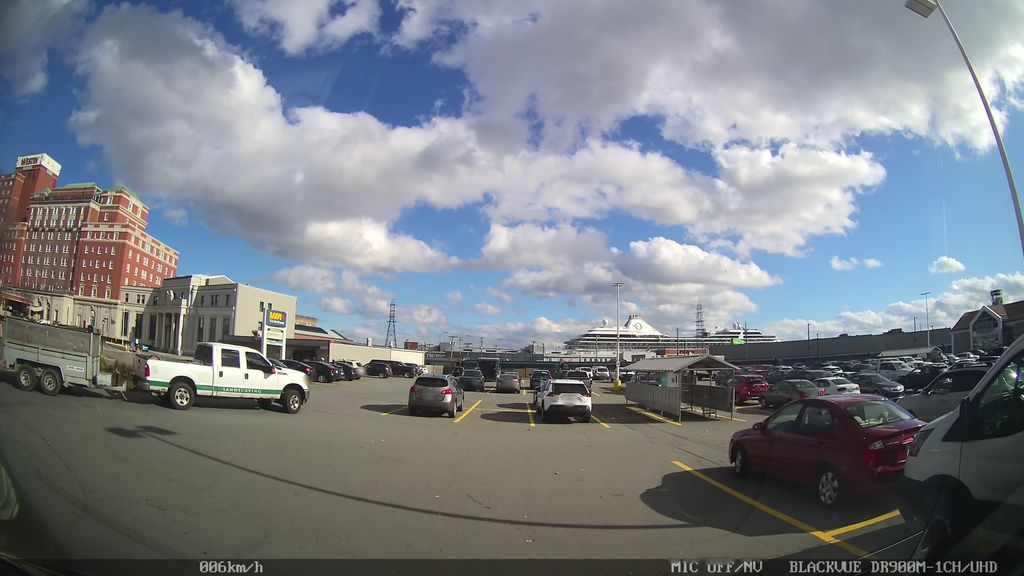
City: halifax